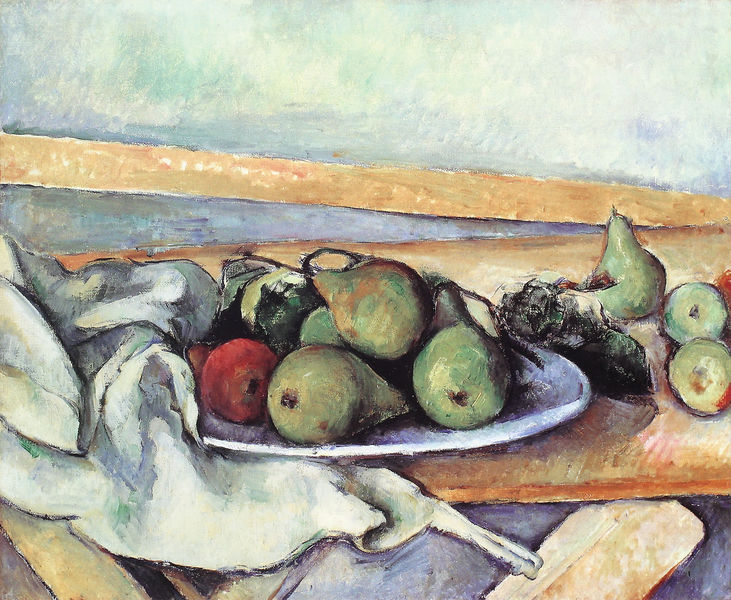
Titel: Stilleben mit Teller und Birnen (Nature morte, assiette de poires)
Künstler: Paul Cézanne
Institution: Köln, Wallraf-Richartz-Museum
Schlagwörter: schatten, weiß, cezanne, gelb, grün, braun, holz, licht, tisch, obst, rot, tuch, flächig, schale, schüssel, teller, bild, tischtuch, öl, pastos, stoff, frucht, früchte, maus, stilleben, stillleben, apfel, äpfel, moderne, romantik, einfach, falte, jugendstil, stil, birne, serviette, birnen, holztisch, stileben, porzellan, brett, obstschale, obstteller, romatink, seviette